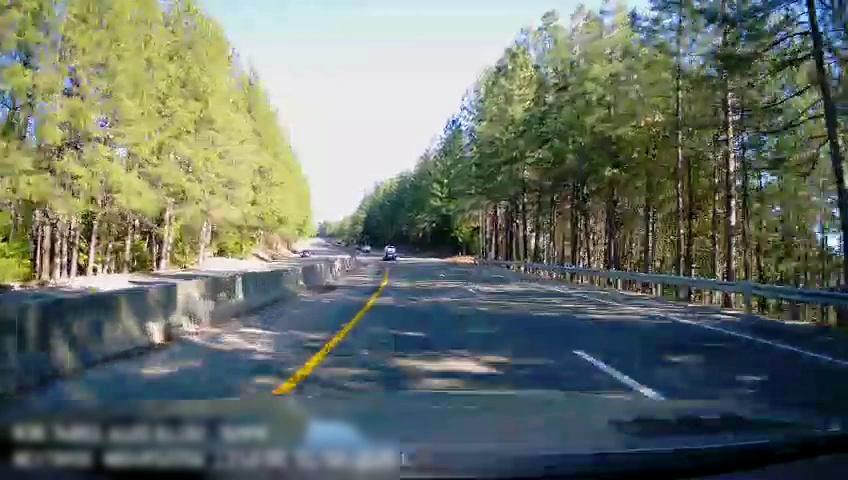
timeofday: Day
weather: Sunny
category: Drivable Space
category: Drivable Space
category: Vehicles | Car
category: Vehicles | Car
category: Vehicles | Car
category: Lanes | Current Lane
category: Lanes | Current Lane
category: Lanes | Alternate Lane